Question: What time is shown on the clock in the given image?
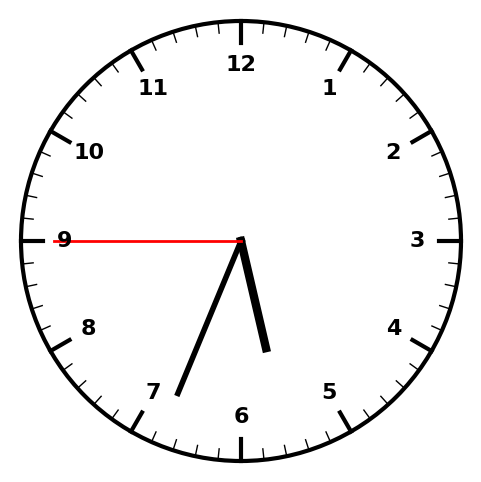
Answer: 05:33:45